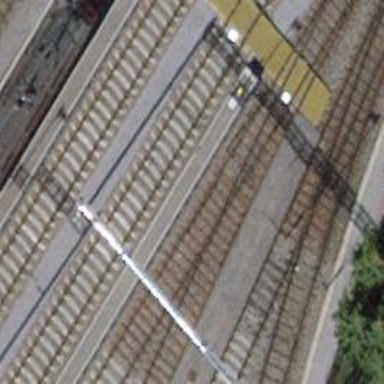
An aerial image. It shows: Railway yard with single rail track. The electrified track has contact line for power supply.